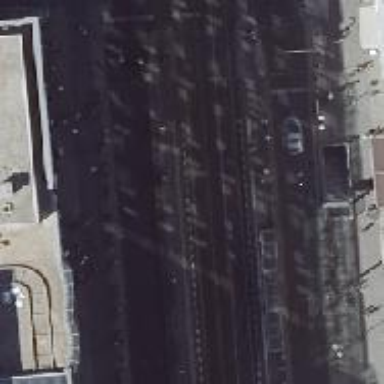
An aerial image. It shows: Tram stop.